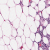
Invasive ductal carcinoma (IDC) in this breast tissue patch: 1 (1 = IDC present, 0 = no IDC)